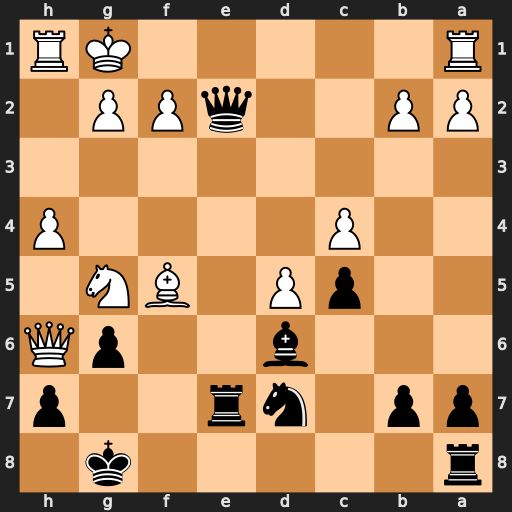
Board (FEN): r5k1/pp1nr2p/3b2pQ/2pP1BN1/2P4P/8/PP2qPP1/R5KR
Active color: b
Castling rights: -
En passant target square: -
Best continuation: Qe1+ Rxe1 Rxe1#